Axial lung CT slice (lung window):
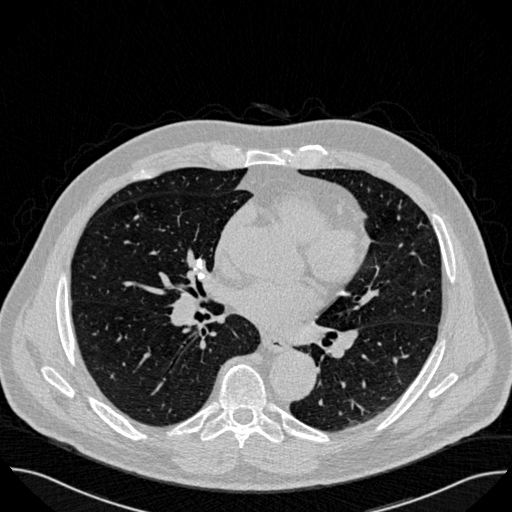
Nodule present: no